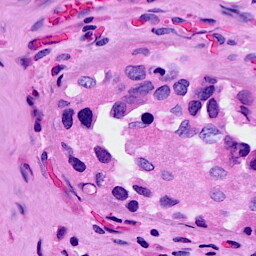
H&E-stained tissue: Breast